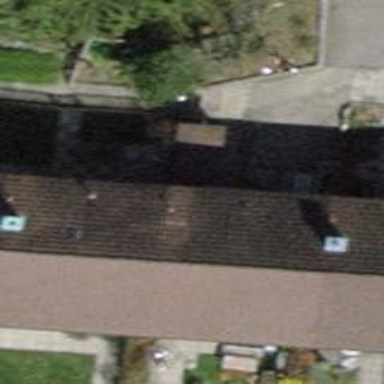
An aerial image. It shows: Building with tiled roof.